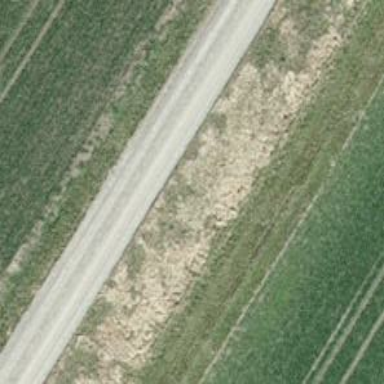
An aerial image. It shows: Track with pebblestone surface. The track type is grade2.